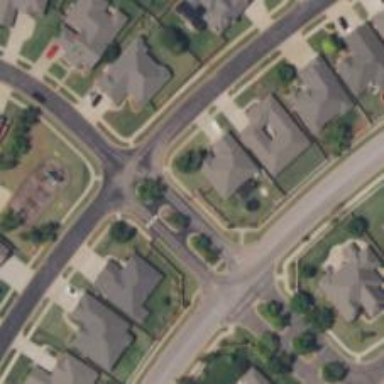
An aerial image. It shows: Residential road.